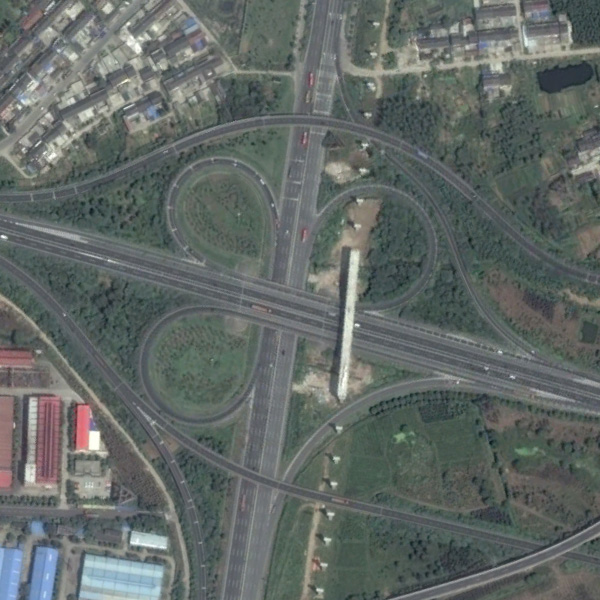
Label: Viaduct